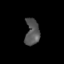
Tissue: skin
Cell type: Epithelial cells
Senescence score: 0.2546
Nuclear area (px): 367
Mean DAPI intensity: 85.098